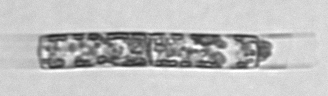
Label: Leptocylindrus